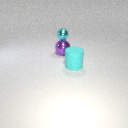
large purple metal sphere below small cyan metal sphere